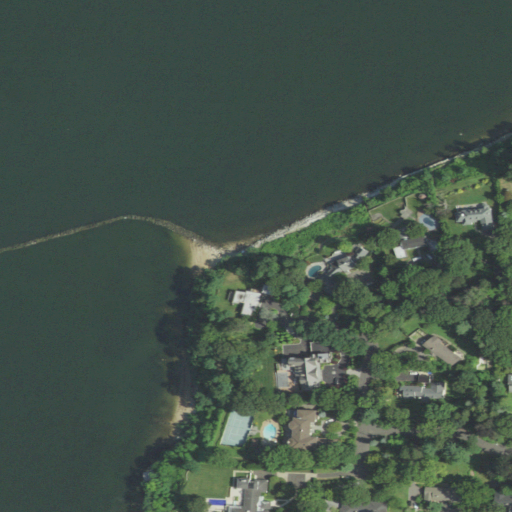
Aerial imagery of cape in New York named Weeks Point containing open water, mixed forest, open development, low intensity development, herbaceous wetlands, and medium intensity development